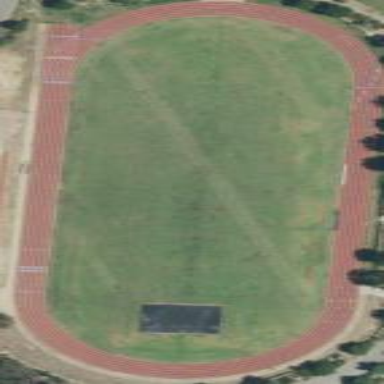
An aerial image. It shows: Track located within leisure land area.